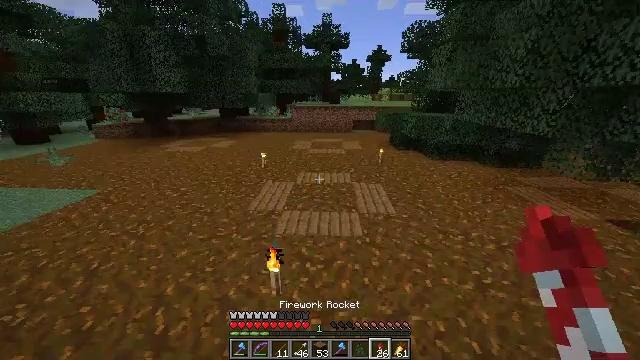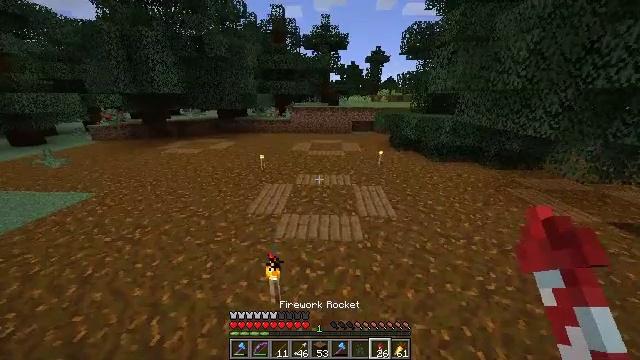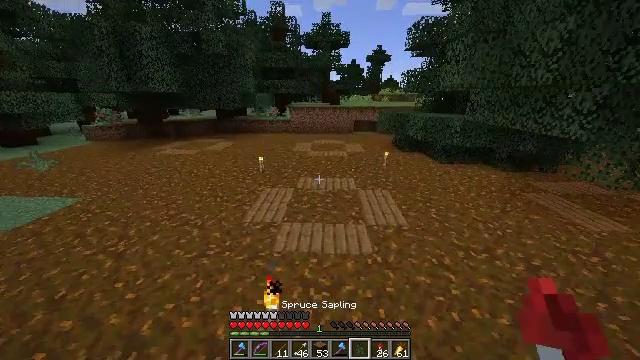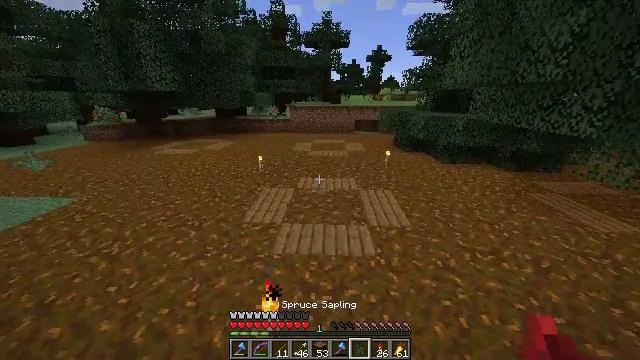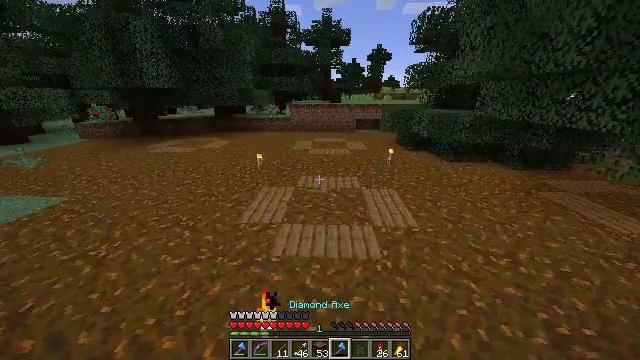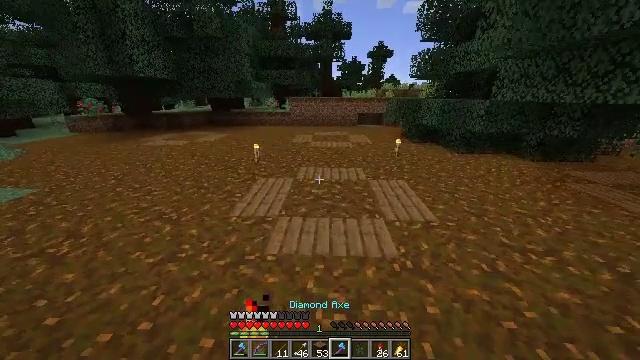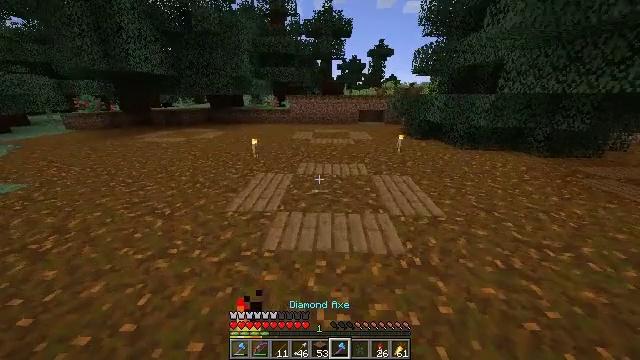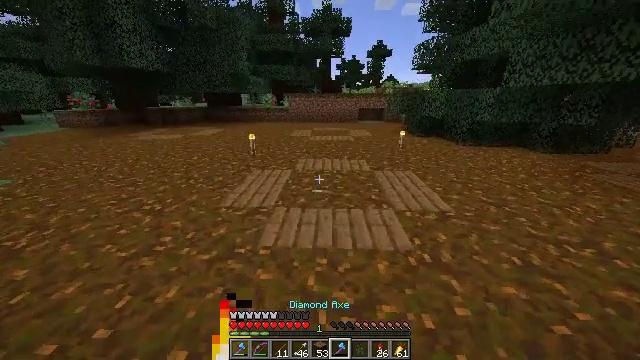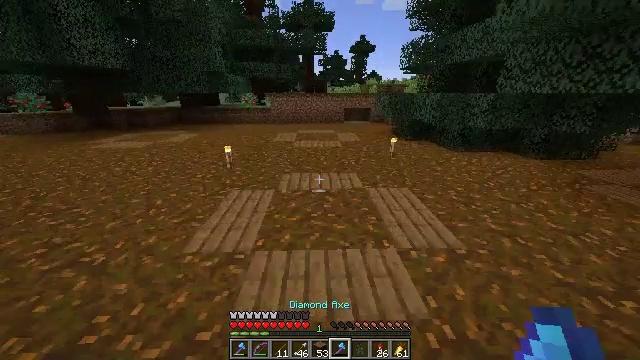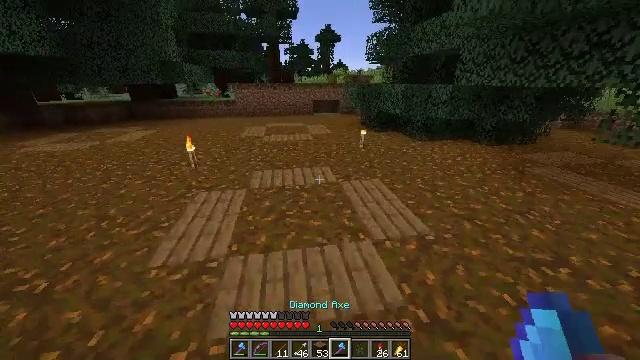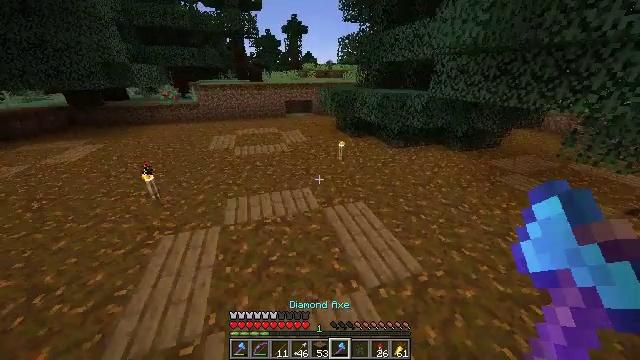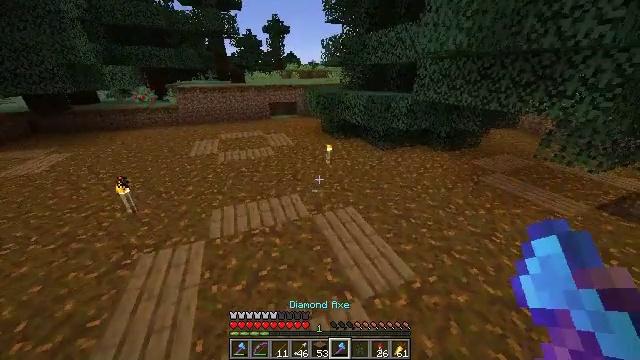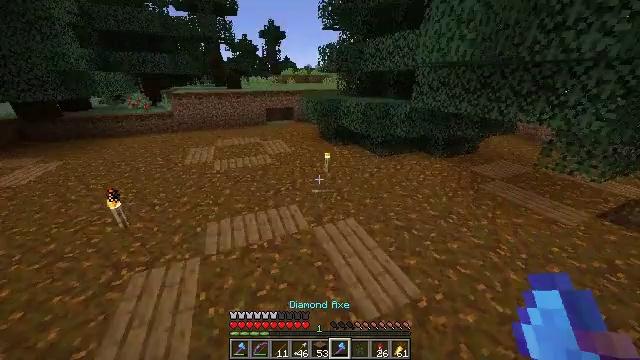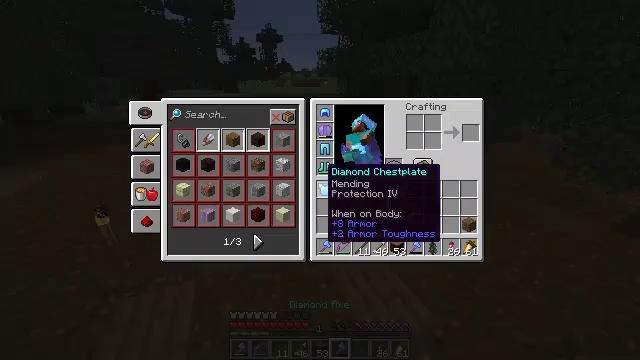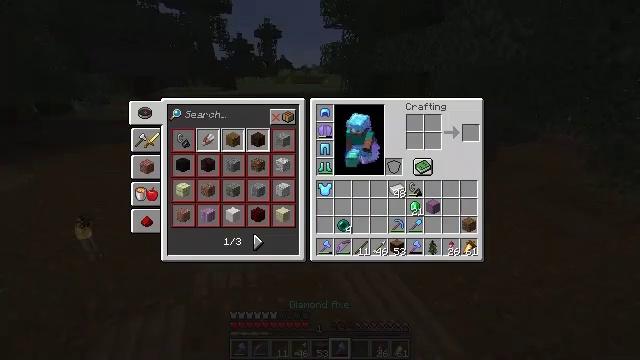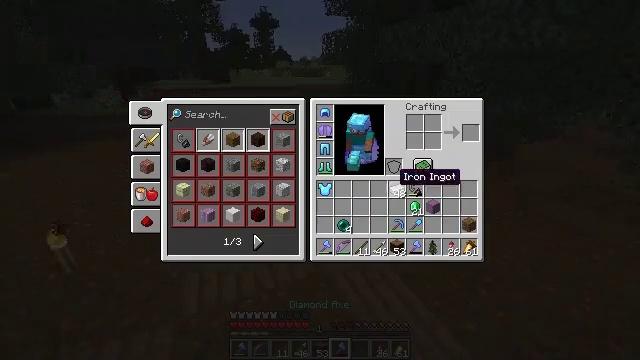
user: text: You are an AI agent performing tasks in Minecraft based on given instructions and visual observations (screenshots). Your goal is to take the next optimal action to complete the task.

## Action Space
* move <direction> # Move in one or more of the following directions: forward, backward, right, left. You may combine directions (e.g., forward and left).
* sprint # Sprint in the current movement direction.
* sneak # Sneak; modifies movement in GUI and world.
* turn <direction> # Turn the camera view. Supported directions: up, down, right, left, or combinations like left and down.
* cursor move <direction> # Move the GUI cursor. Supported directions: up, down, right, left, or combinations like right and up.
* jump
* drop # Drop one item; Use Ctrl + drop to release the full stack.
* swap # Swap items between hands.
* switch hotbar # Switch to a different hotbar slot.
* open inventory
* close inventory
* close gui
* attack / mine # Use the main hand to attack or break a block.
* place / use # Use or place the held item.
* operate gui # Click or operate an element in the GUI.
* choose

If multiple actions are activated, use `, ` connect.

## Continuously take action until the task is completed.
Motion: motion action
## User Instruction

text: Remove a diamond axe from the inventory.
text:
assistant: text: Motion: move forward, sprint, jump
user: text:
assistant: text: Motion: move forward, sprint, jump
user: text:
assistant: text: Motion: move forward, sprint, jump
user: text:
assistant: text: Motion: move forward, sprint, jump
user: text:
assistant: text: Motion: move forward, sprint, jump
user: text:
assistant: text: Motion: move forward, sprint, jump
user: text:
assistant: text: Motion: move forward, sprint, jump
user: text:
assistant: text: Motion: move forward, sprint, turn right and down, jump
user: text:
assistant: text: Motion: move forward, sprint, turn right and down, jump
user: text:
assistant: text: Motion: move forward, sprint, turn right and down, jump
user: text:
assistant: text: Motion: move forward, sprint, turn right, jump
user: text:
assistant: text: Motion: move forward, sprint, turn right, jump
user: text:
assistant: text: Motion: move forward, open inventory
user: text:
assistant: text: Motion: move forward, cursor move right, open inventory
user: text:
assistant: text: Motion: cursor move right and down, open inventory
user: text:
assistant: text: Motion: cursor move right and down
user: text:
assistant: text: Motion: cursor move right and down
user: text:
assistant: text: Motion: cursor move down
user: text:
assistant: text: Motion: cursor move down
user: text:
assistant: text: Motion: no_op
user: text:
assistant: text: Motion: no_op
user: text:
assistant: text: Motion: no_op
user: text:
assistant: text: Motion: no_op
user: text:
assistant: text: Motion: cursor move left
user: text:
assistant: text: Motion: cursor move left
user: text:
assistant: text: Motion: no_op
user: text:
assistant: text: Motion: no_op
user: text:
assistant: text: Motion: no_op
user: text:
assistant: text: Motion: no_op
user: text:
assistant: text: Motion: no_op